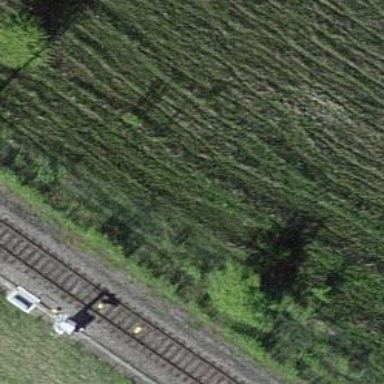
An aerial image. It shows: Single-track railway with electrified contact lines on embankment.